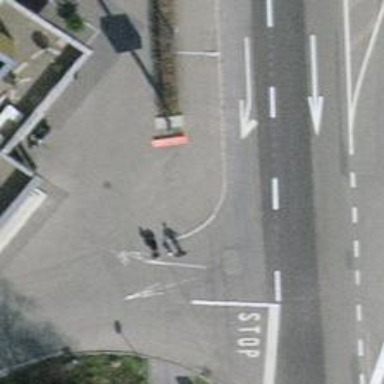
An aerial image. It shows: Kerb barrier.